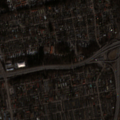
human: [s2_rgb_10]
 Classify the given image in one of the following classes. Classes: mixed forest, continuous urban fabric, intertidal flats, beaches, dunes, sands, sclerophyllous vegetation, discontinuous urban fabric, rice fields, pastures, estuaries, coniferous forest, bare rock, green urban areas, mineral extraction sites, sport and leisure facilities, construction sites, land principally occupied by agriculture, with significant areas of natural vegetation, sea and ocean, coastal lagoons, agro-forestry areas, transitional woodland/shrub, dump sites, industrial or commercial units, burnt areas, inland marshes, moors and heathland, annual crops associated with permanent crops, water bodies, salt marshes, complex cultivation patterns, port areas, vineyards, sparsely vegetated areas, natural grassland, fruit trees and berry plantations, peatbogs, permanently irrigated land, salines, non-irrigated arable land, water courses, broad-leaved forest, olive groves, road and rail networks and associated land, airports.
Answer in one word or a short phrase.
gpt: discontinuous urban fabric